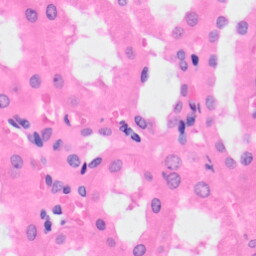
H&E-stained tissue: Kidney